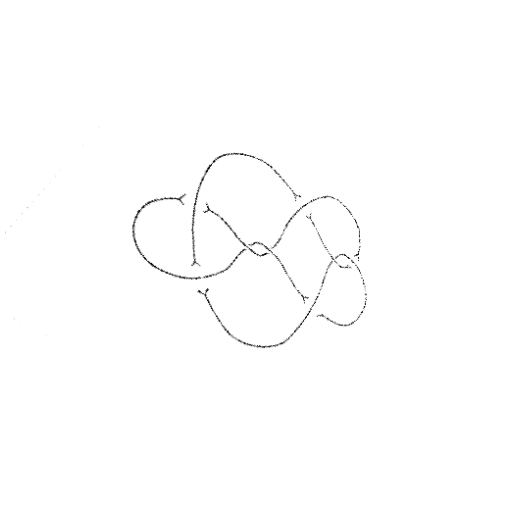
Crossing number: 8